Aerial crown-view tile of a tropical tree (Barro Colorado Island, Panama), acquired 20250715:
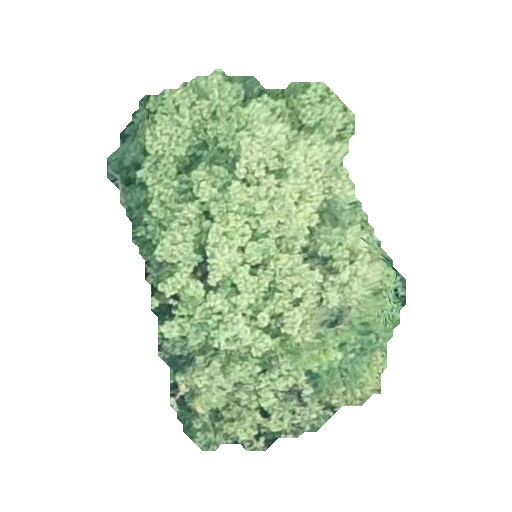
Species: Luehea seemannii
GBIF accepted scientific name: Luehea seemannii
Crown area: 117.429 m²